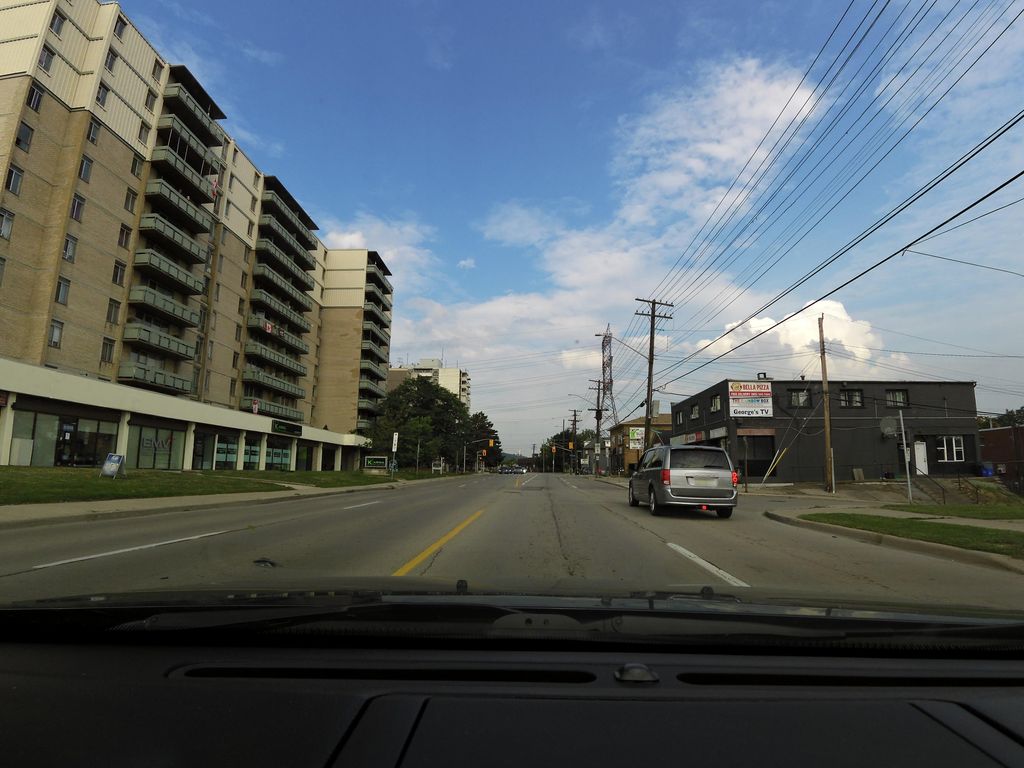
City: hamilton